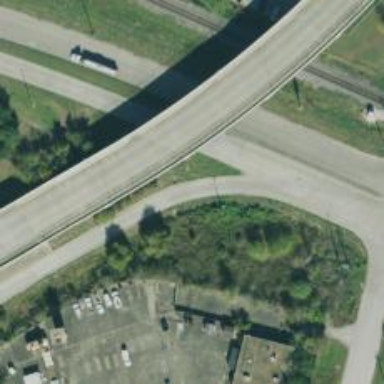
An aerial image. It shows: Secondary link road.